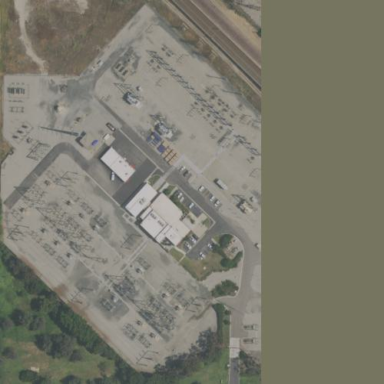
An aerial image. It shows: Outdoor power substation at the transmission level.